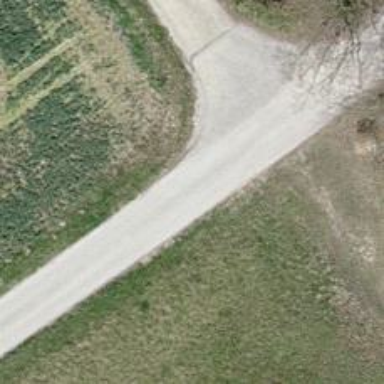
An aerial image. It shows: Unclassified road with asphalt surface.